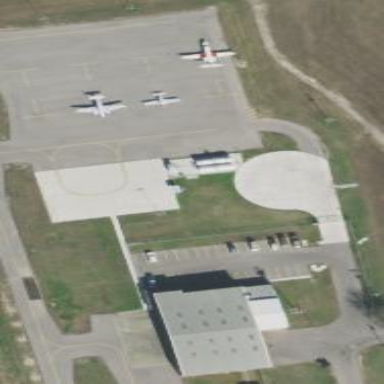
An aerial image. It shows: Asphalt apron at the airport.